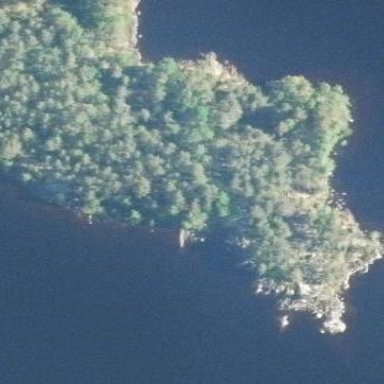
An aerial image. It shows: Islet.